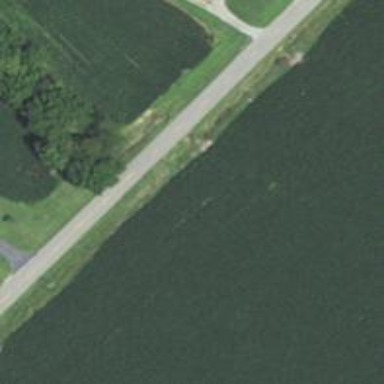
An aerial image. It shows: Secondary road.